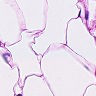
Metastatic tissue present: no